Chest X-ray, AP view. Patient: 42 years old, sex F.
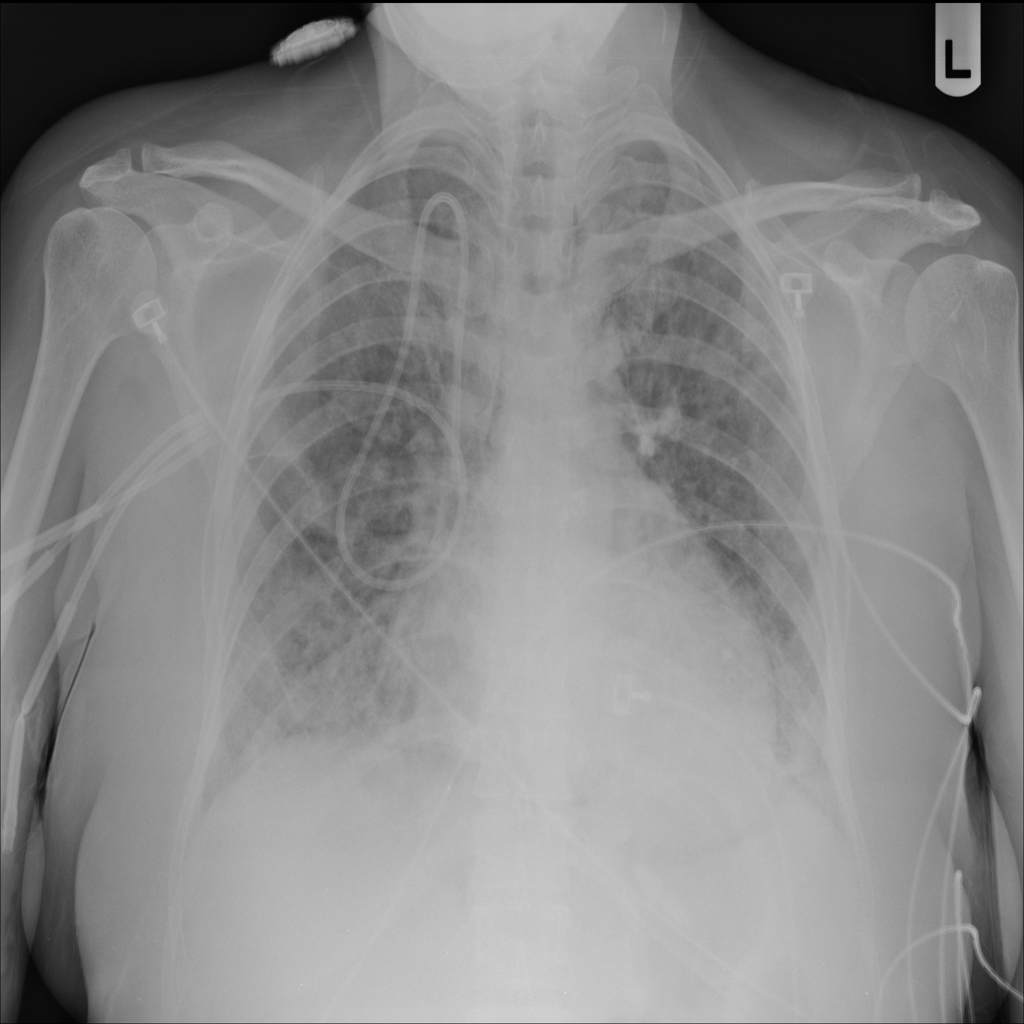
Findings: Infiltration